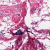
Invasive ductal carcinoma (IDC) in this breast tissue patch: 0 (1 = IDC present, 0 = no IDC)